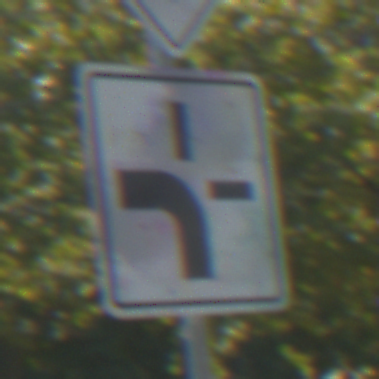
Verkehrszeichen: VerlaufVorfahrtsstrasse1
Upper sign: Vorfahrtsstrasse
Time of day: Midday
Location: Outdoor (Urban)
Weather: Clear
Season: NotSpecified
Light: Natural